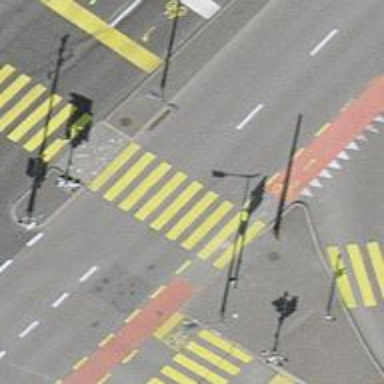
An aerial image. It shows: Crossing with marked traffic signals.